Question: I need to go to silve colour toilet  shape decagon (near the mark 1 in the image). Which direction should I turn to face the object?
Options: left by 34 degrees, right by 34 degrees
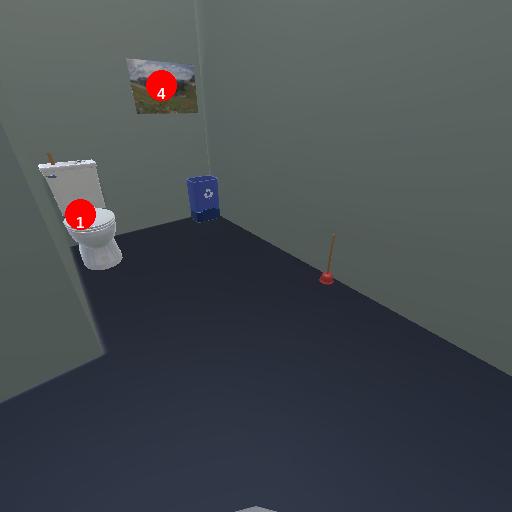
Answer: left by 34 degrees